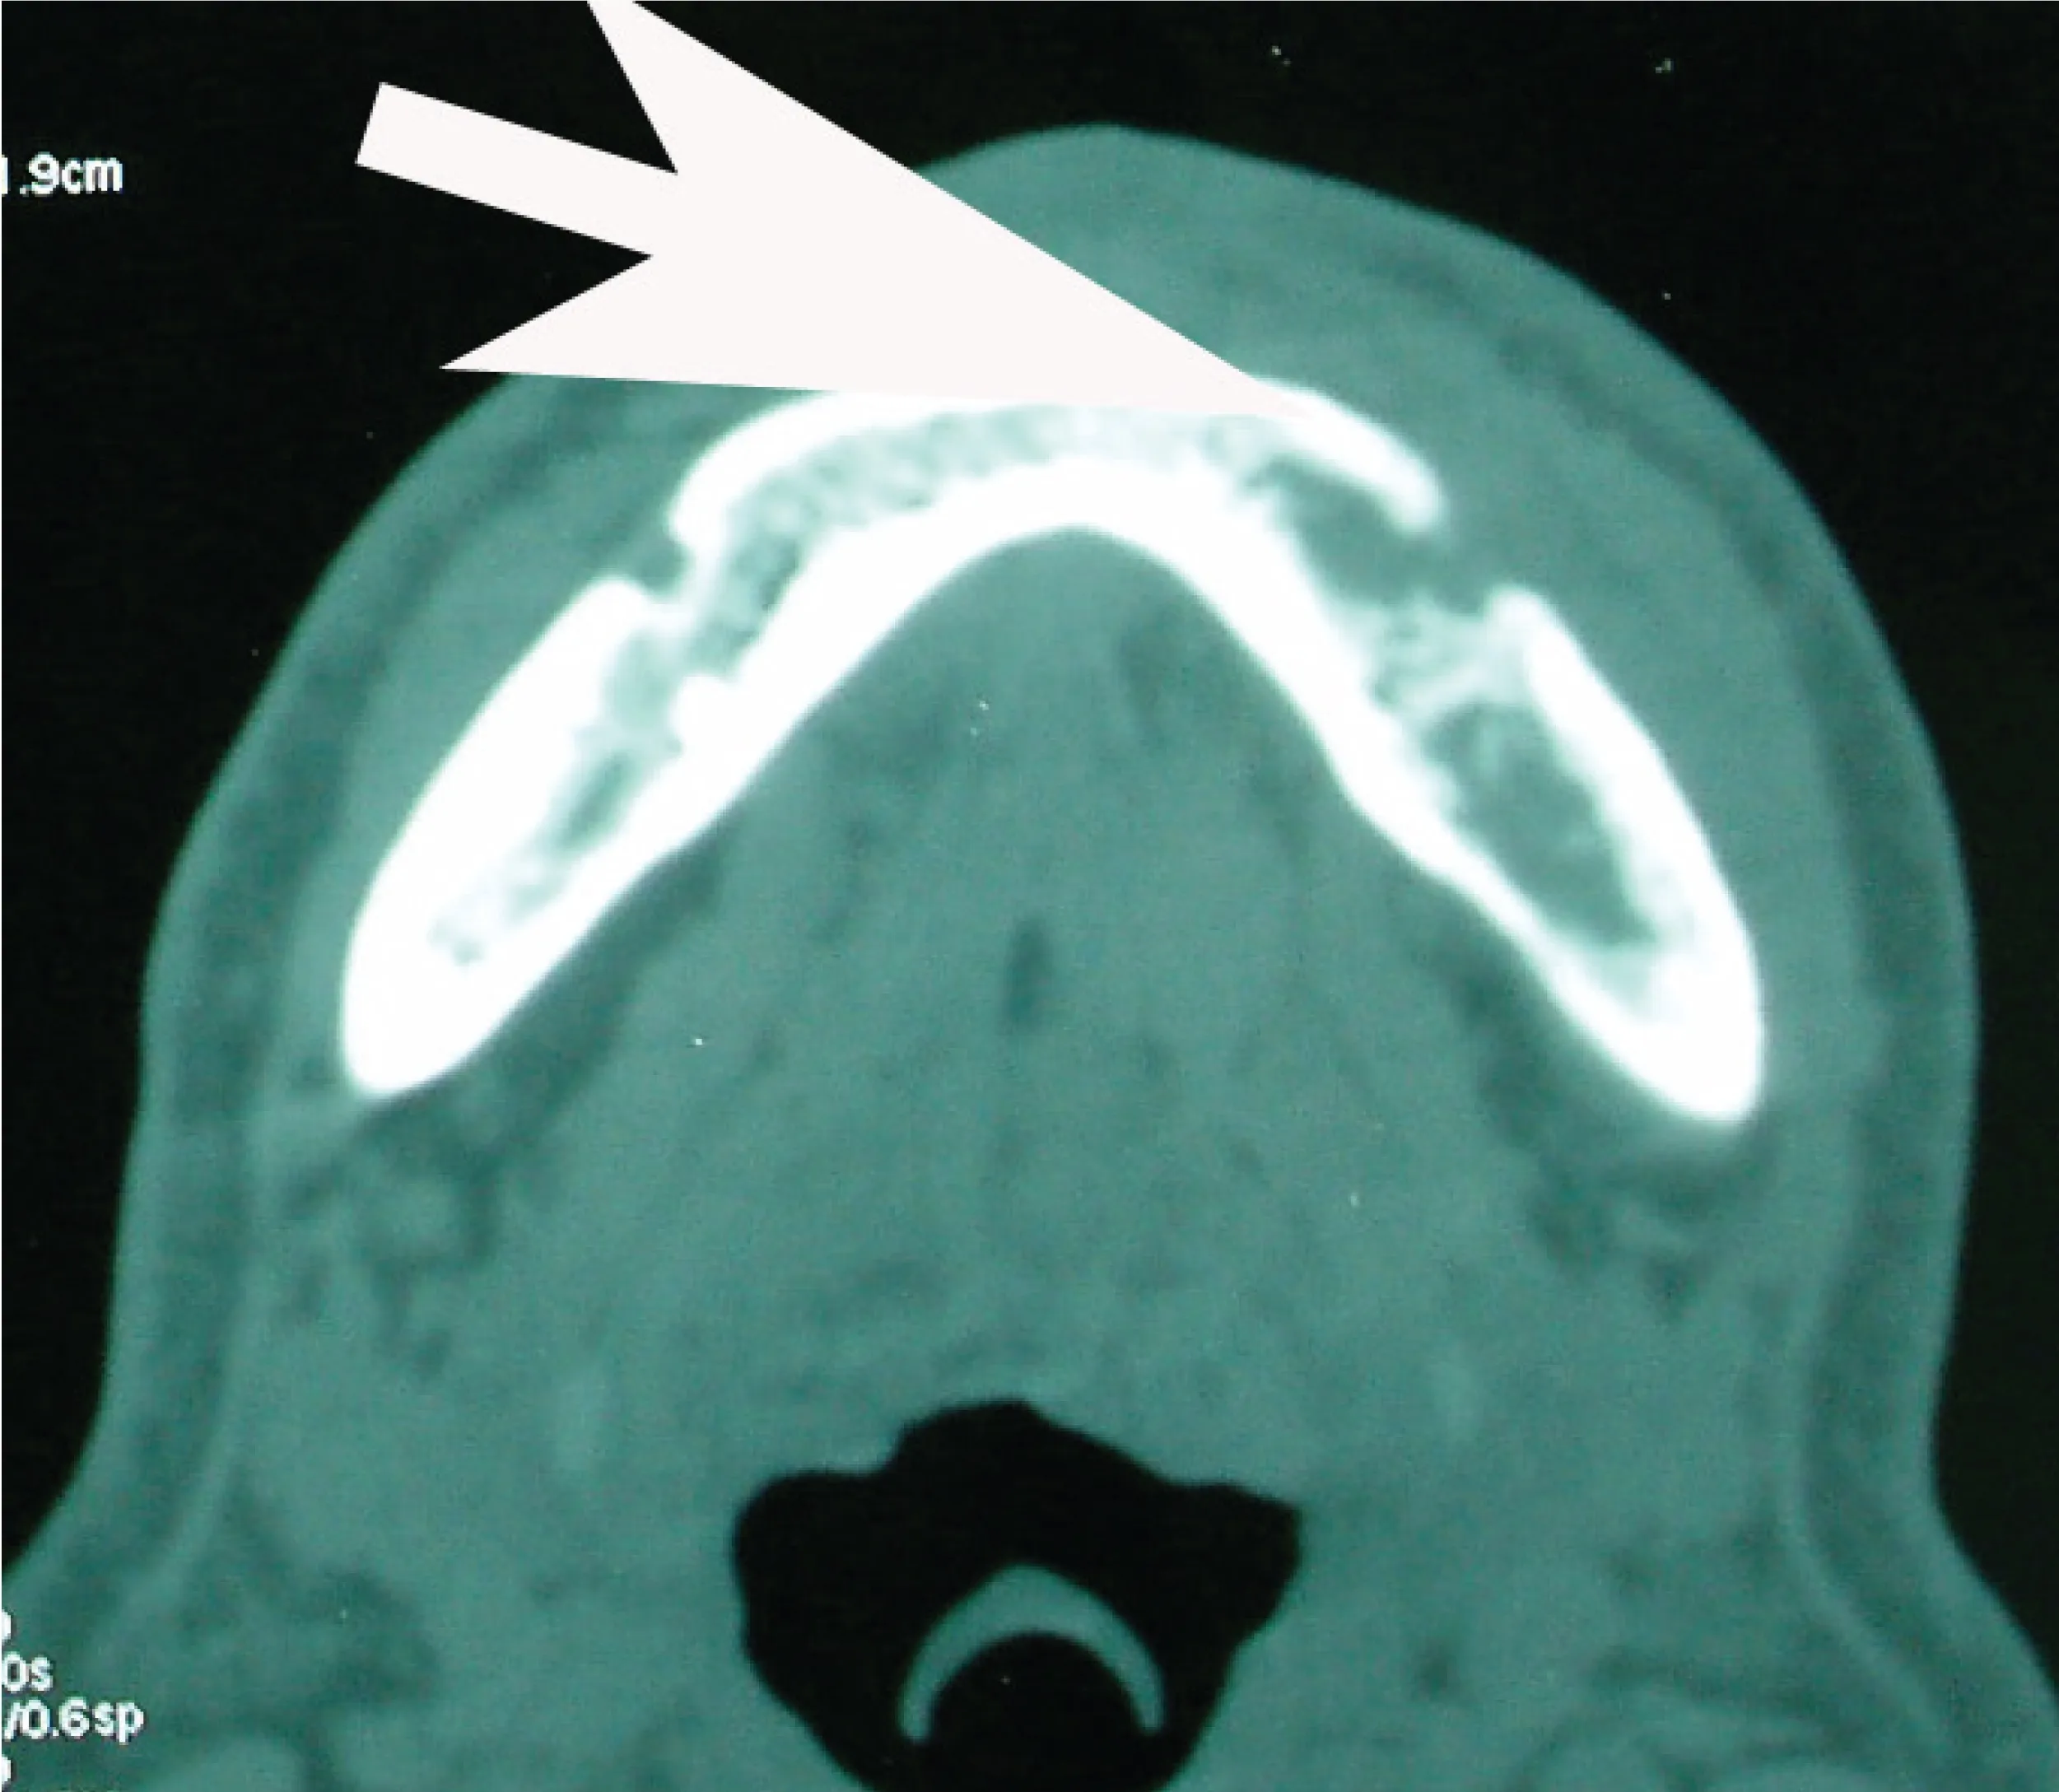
Computed tomagraphy showing a wide osteolytic area in the left part of the mandible.
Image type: radiology (ct)